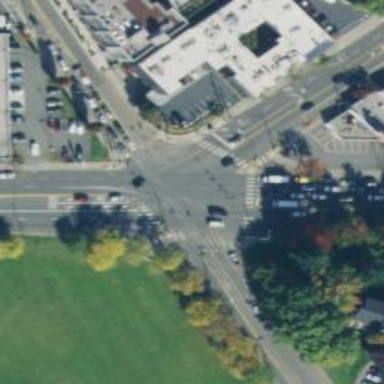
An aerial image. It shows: Footway located on traffic island.